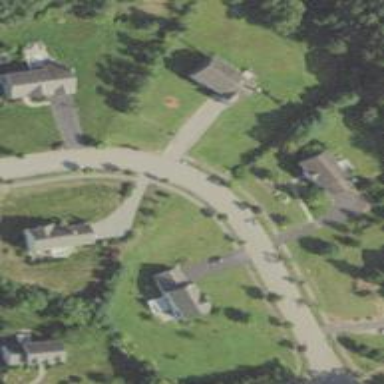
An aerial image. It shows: Residential road.